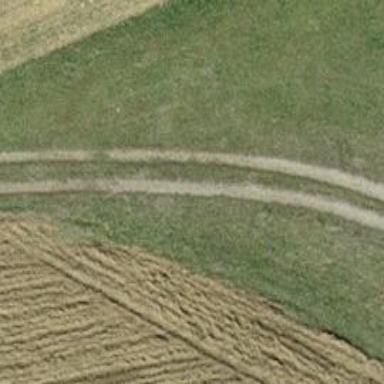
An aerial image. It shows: Track with compacted grade3 surface.